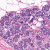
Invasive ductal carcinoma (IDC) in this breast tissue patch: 0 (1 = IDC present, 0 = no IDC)